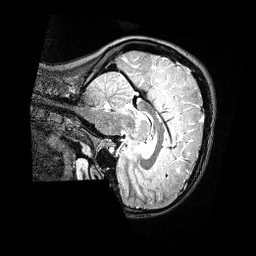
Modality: T2w
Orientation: sagittal
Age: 9
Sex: male
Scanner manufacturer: siemens
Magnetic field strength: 3 T
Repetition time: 3.2 s
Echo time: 0.479 s